Question: I have a relatively simple question regarding spring & hibernate maven builds.
Say I have project A, which has had all jars added to the library by the IDE during project configuration at setup time - there was no Maven POM. Everything in this project is assumed to be working without issue.
Now, take project B. This project will replicate project A, but will be configured using a Maven POM.
My question comes in the dependency configuration stage. Take this image

In order to replicate the lib of Project A, is it required that I manually go through the list of added JARs individually, find the correlating maven dependency at a MVN Repo, and then add them to the project POM of Project B? Or is there a 'neater' way to go about building a basic spring dependency set using maven.
Apologies if this question seems trivial, im a still at the beginner stage of building with Maven POMs.
Many thanks.
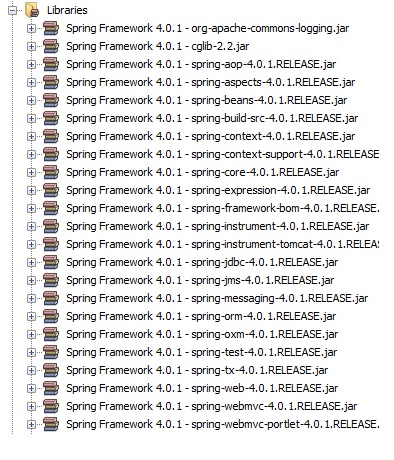
Answer: You would be correct in that there is no currently remained repository (that I know of!) which has "all the spring dependencies". Which is why you would define a Maven property for your Spring version and use it as a placeholder for all your Spring dependencies.
Also, you might not need to add ALL of these JARs, as some of them come along with another one (web comes with webmvc, iirc).
Example:
Above (or below) your dependencies, you would use something like this:
'''
<properties>
<spring.version>4.1.5.RELEASE</spring.version>
</properties>
'''
Then, when adding your dependencies, you can use the following:
'''
<dependency>
<groupId>org.springframework</groupId>
<artifactId>spring-webmvc</artifactId>
<version>${spring.version}</version>
</dependency>
'''